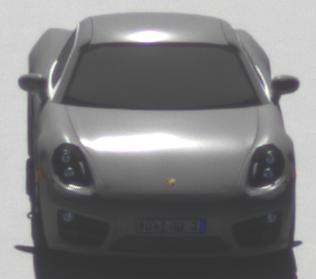
Make: Porsche
Model: Cayman
Detailed model: Cayman (981C)
Model produced from: 2013/03
Model produced until: 2014/04
Doors: 2
Color: gray
Road condition: dry road
Daytime: midday
Contrast: high contrast